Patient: sex F, age 68
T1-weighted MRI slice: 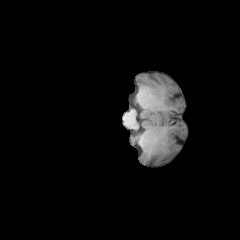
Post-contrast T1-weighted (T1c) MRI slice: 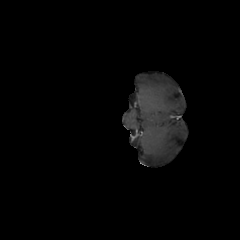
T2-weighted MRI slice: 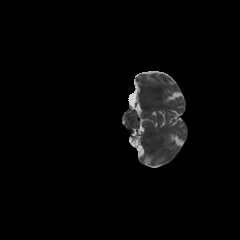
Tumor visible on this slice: no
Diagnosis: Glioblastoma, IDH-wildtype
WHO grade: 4